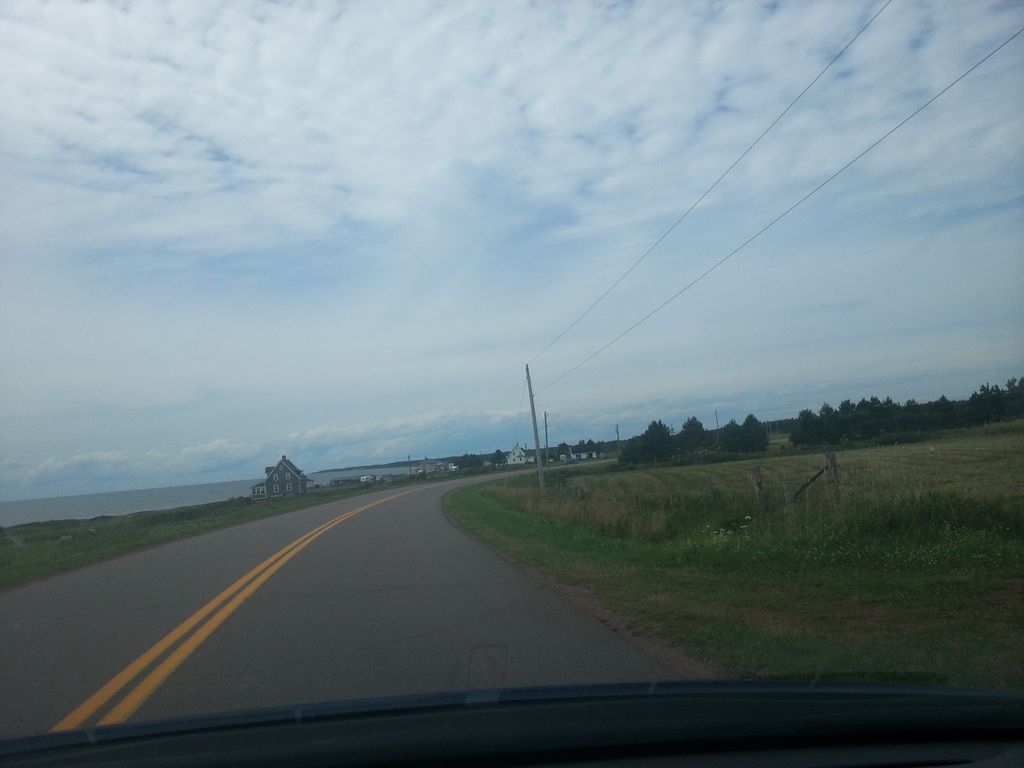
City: charlottetown